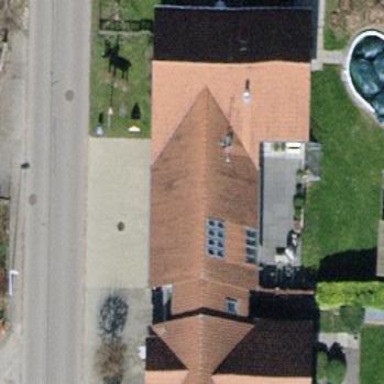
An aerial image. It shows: Semidetached house with gabled roof.